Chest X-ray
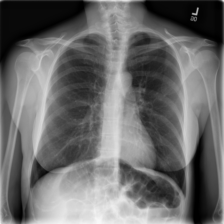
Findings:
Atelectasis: negative
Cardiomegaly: negative
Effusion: negative
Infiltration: negative
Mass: negative
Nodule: negative
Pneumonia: negative
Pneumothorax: negative
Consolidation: negative
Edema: negative
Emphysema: negative
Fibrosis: negative
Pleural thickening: negative
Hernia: negative